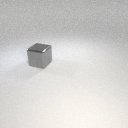
large gray metal cube